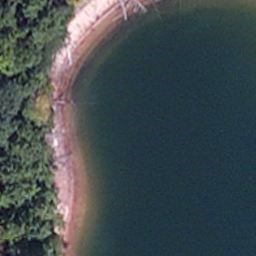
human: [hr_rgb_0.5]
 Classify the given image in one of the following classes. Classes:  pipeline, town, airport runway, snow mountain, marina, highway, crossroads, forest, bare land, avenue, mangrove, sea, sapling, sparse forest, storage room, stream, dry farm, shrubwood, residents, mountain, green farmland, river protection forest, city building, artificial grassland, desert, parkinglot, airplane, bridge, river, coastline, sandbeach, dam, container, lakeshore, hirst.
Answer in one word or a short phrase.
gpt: lakeshore